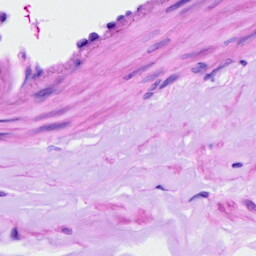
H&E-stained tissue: Ovarian